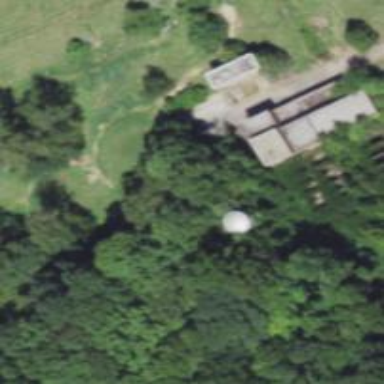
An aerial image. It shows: Water tower that is man-made.